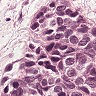
Metastatic tissue present: yes